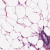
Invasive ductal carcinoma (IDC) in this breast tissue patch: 0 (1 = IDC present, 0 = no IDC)